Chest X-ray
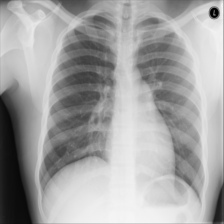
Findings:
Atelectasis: negative
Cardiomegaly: negative
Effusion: negative
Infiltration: negative
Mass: negative
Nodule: negative
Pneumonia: negative
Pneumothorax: negative
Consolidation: negative
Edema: negative
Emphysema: negative
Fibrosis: negative
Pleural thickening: negative
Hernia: negative